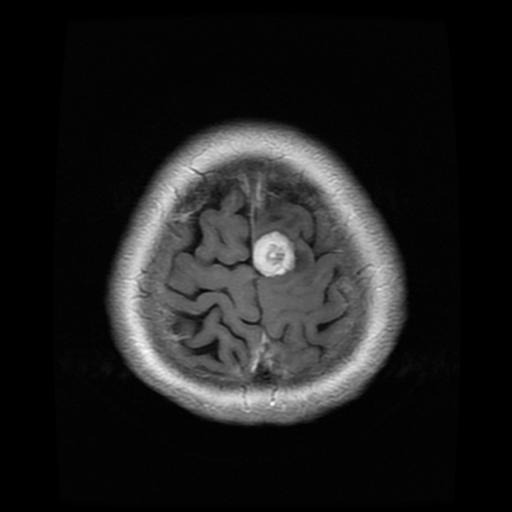
Label: meningioma